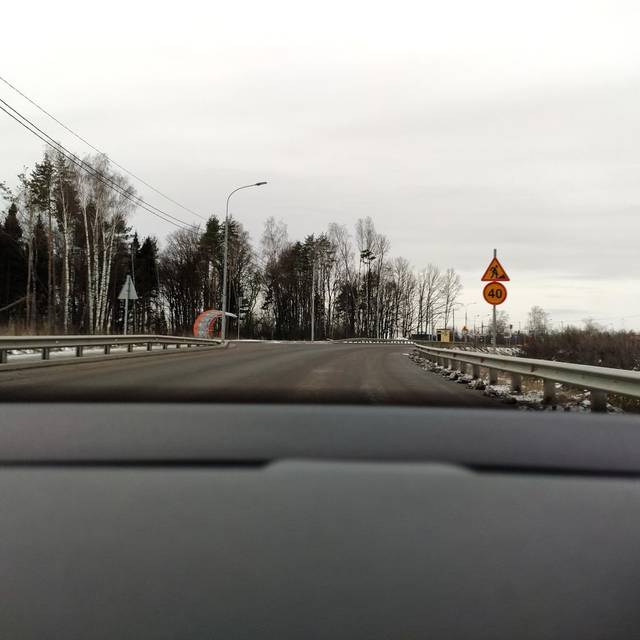
Region: Russia
Coordinates: 55.736, 36.876